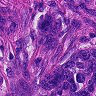
Metastatic tissue present: yes